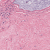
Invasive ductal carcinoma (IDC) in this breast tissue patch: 0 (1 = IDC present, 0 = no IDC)